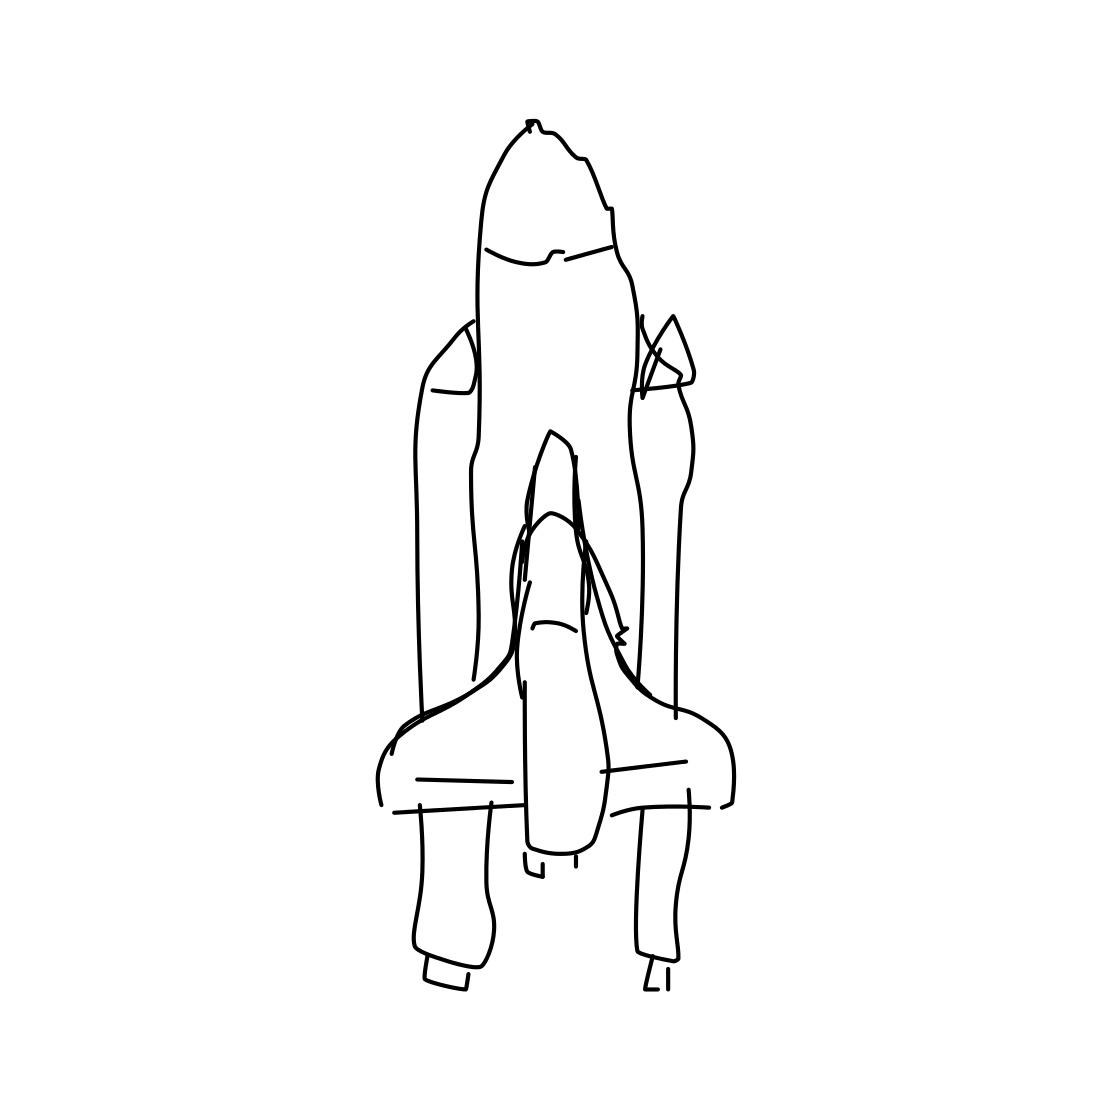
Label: space shuttle